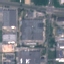
Land use / land cover class: Industrial